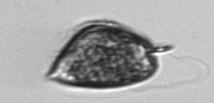
Label: Prorocentrum_micans